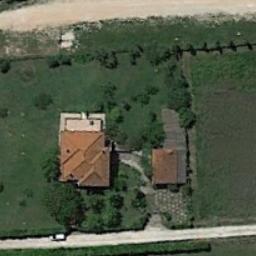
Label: sparse_residential